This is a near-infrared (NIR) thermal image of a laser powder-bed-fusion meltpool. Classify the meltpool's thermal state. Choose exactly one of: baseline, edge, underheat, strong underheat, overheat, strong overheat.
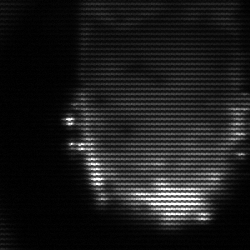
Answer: baseline